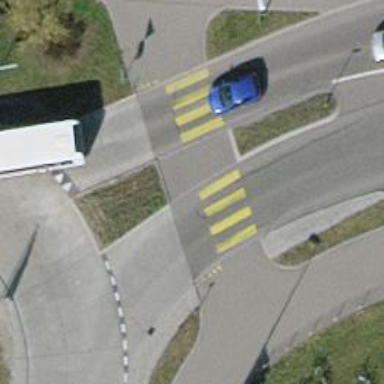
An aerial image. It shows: Uncontrolled zebra crossing with marked island on the road.